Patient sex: M
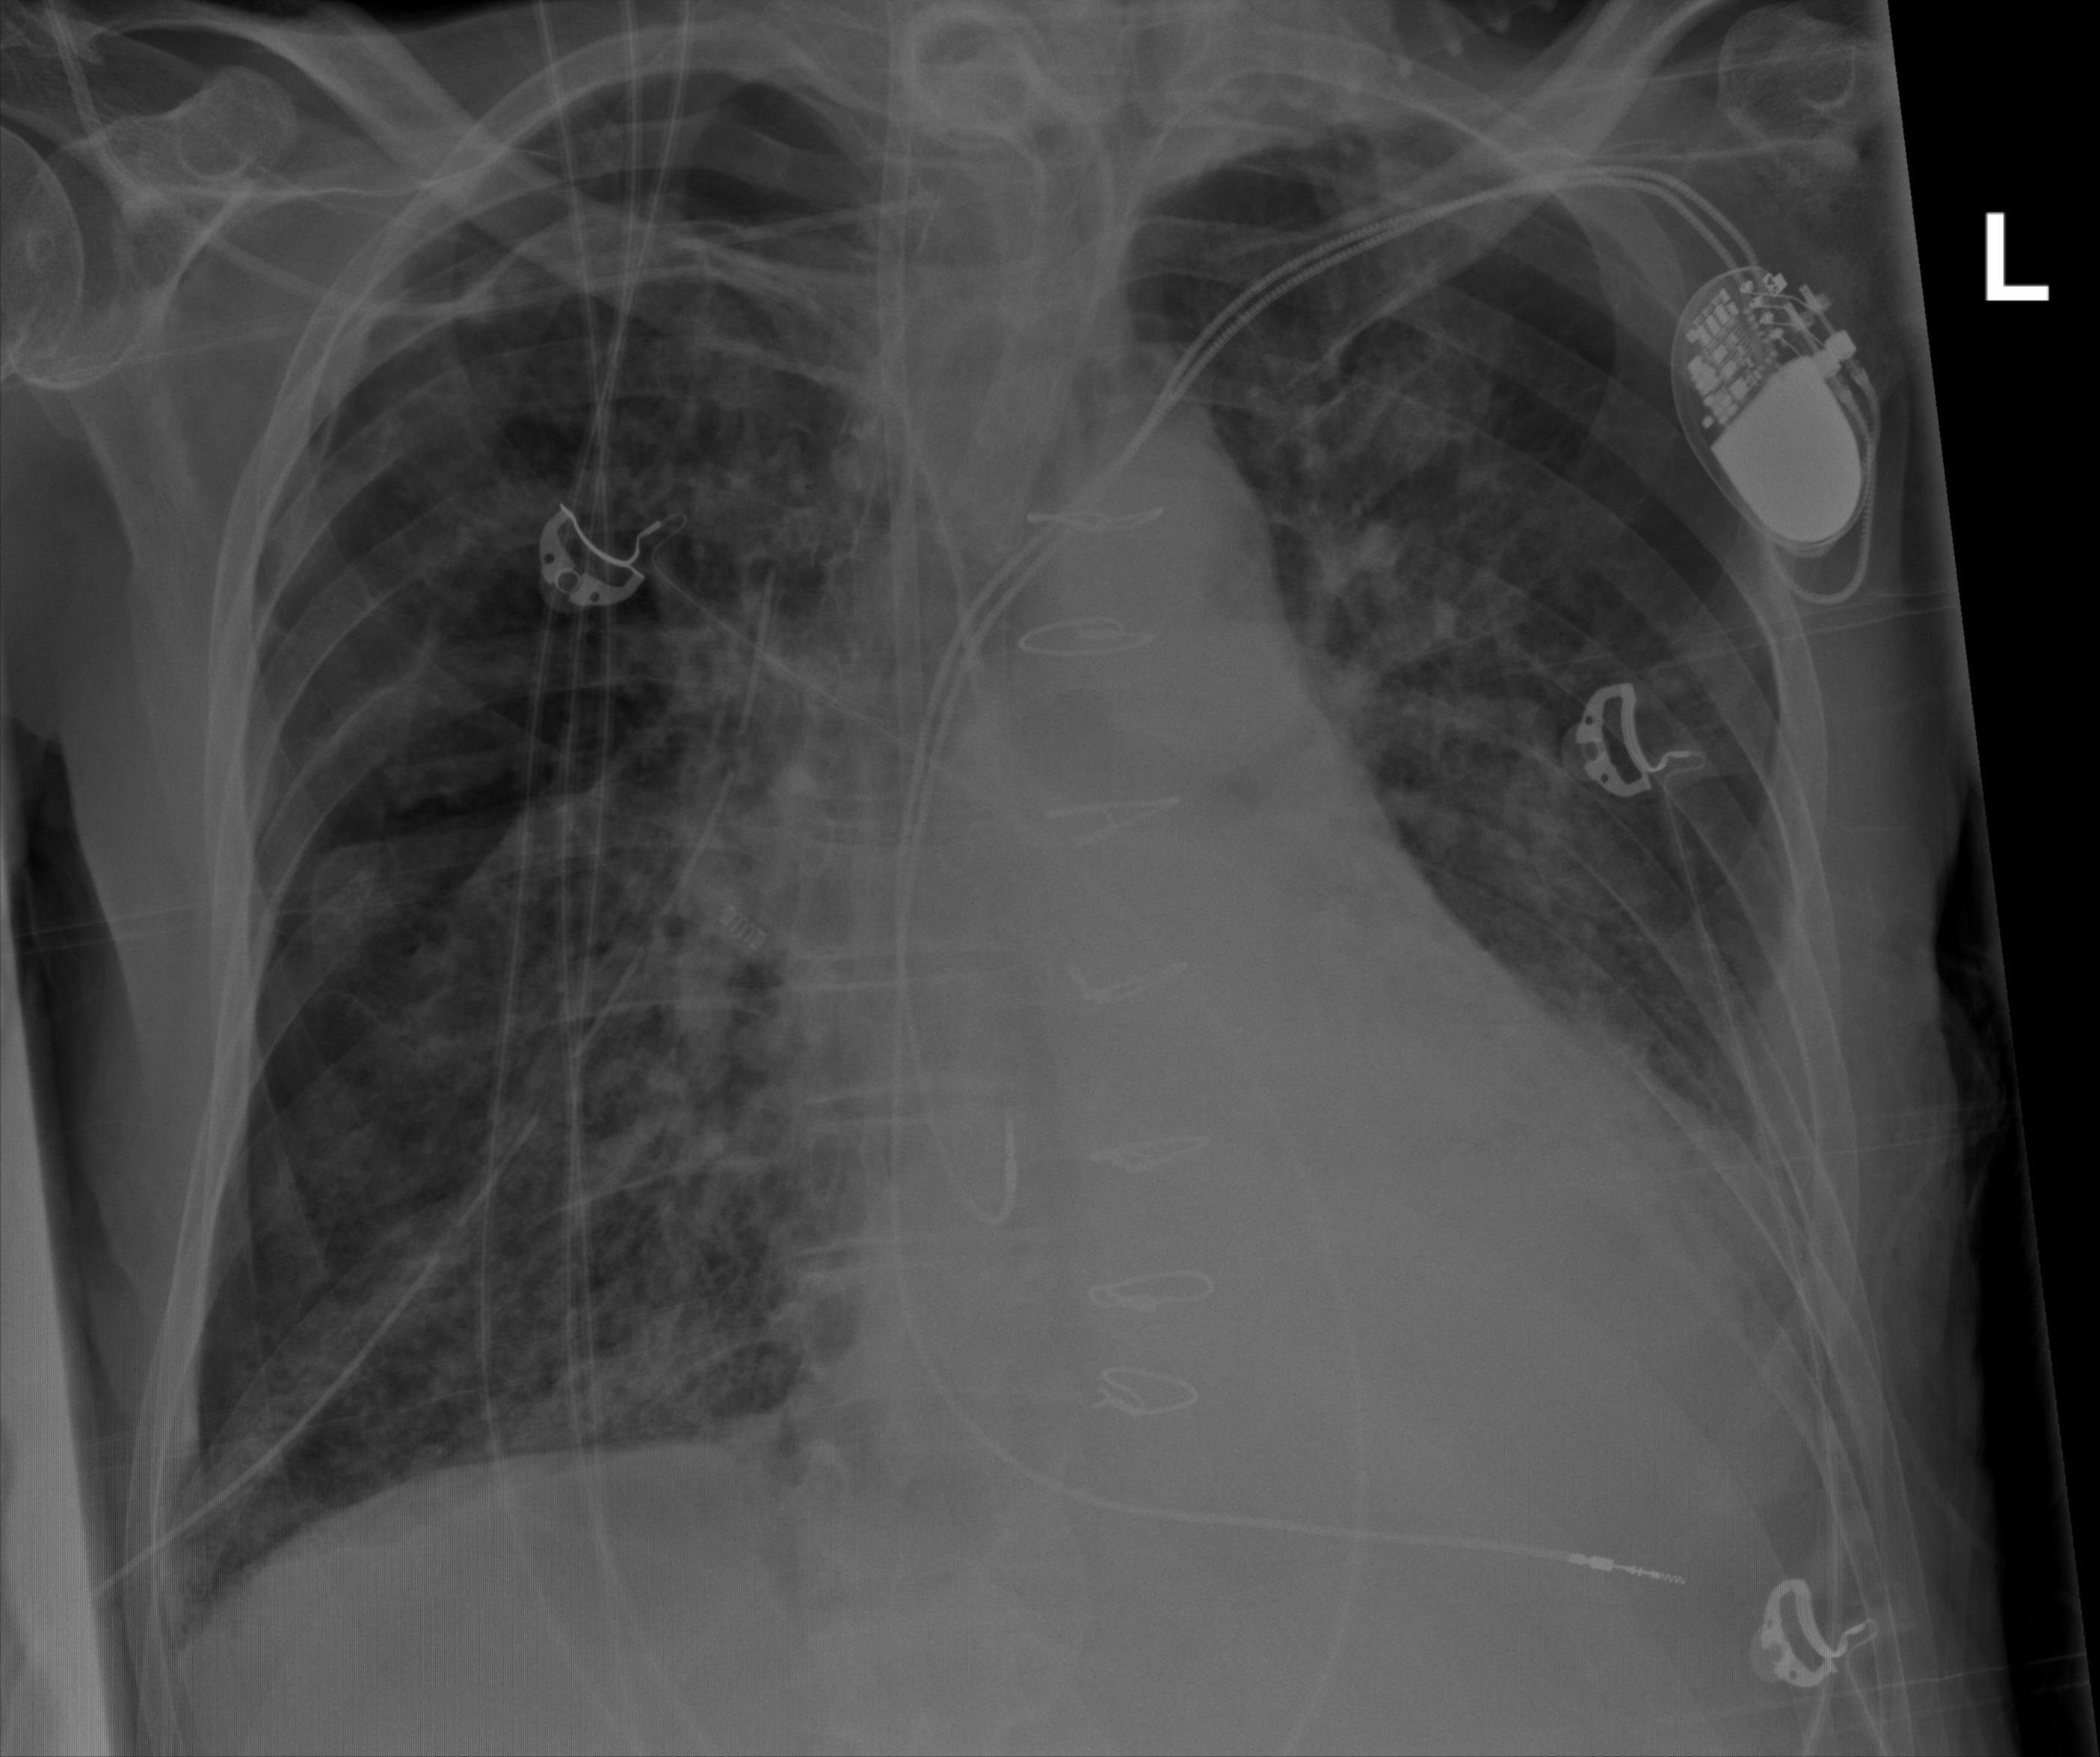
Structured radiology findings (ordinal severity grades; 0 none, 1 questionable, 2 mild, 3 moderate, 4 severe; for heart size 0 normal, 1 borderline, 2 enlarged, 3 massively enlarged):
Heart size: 2
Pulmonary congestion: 2
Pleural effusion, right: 0
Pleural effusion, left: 2
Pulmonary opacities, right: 3
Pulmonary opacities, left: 2
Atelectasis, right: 2
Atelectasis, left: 2